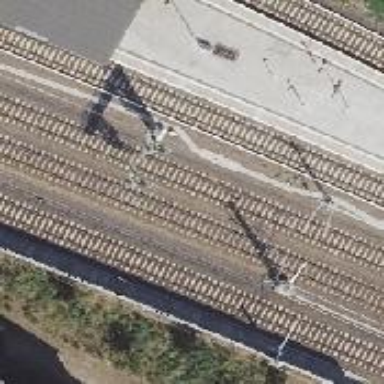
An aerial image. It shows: Railway signal.